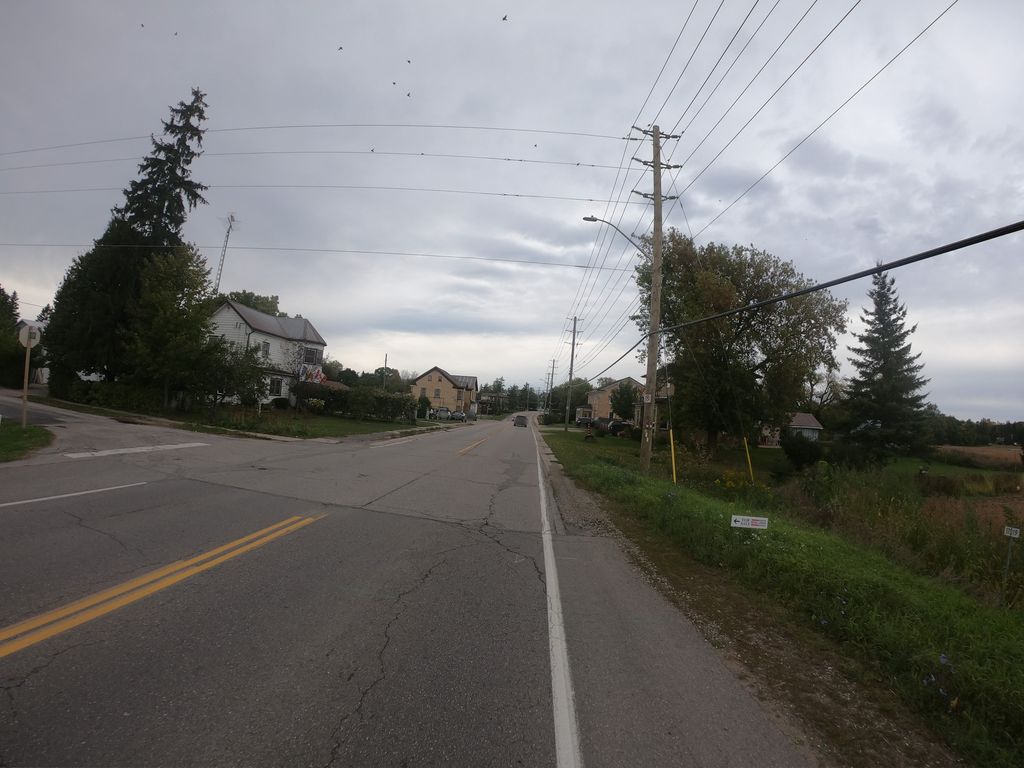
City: kitchener-waterloo